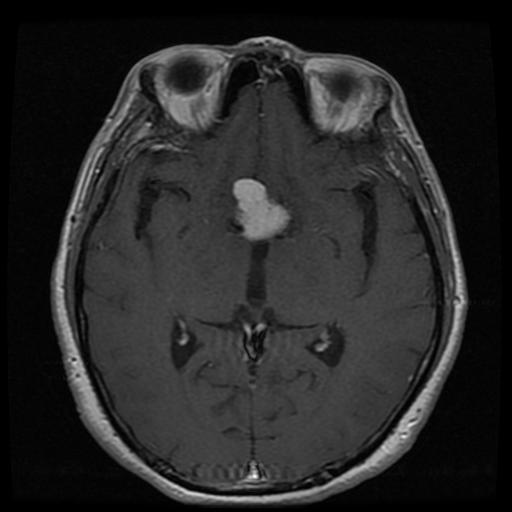
Label: meningioma